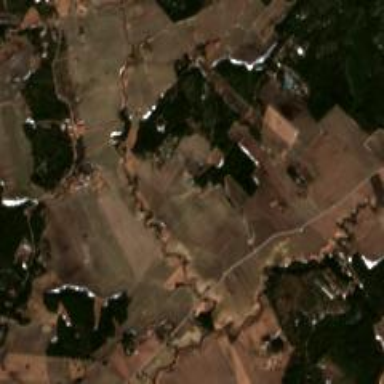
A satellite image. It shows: Picturesque farmland scene.